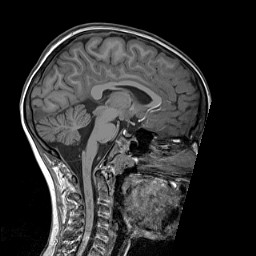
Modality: T1w
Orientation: sagittal
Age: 9
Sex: male
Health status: ill